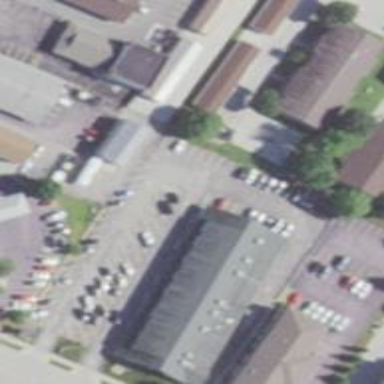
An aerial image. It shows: Pharmacy providing healthcare services.